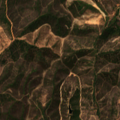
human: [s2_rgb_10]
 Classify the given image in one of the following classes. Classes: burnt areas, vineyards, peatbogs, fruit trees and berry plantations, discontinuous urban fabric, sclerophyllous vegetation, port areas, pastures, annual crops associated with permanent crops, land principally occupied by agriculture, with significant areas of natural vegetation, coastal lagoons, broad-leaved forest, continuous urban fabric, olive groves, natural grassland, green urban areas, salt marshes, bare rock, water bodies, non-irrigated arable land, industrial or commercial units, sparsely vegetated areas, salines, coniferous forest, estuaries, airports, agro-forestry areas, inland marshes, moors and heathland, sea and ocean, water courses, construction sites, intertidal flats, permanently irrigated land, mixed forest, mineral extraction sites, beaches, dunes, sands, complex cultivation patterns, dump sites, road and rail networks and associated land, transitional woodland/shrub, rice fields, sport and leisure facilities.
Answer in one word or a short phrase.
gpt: broad-leaved forest, transitional woodland/shrub